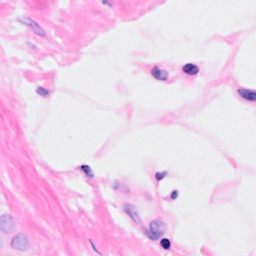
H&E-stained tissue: Breast